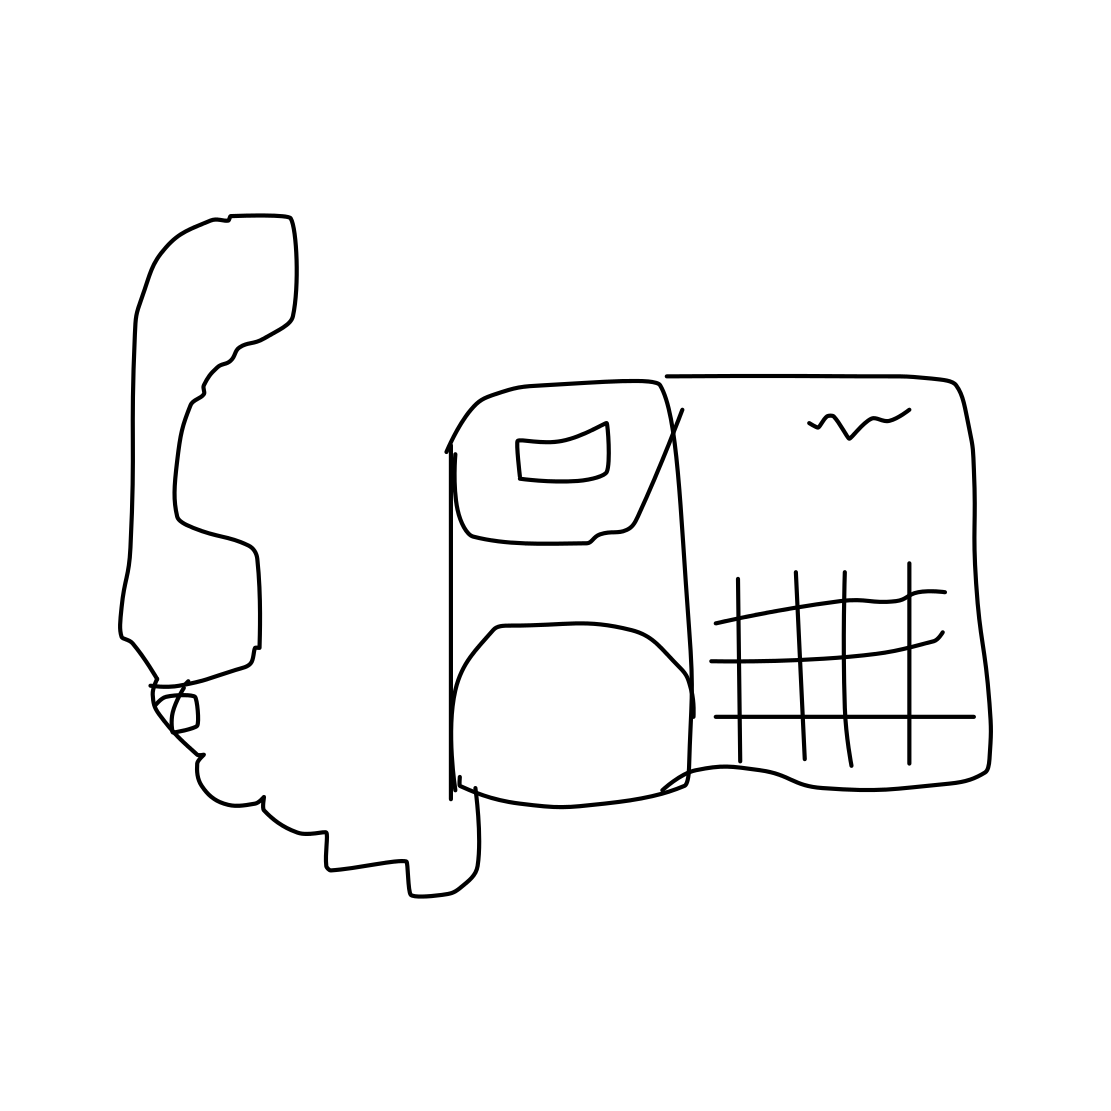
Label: telephone